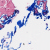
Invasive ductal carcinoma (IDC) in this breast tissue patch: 0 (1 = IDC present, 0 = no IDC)